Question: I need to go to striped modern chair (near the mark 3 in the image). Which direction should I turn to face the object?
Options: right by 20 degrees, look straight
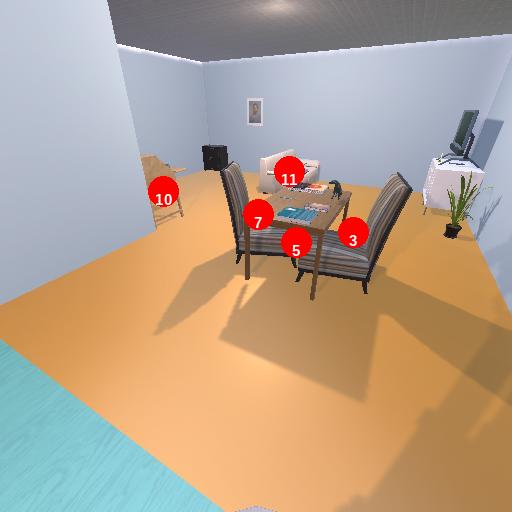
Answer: right by 20 degrees